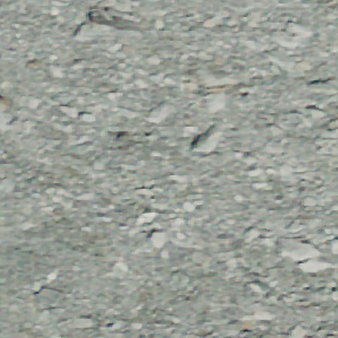
Label: other